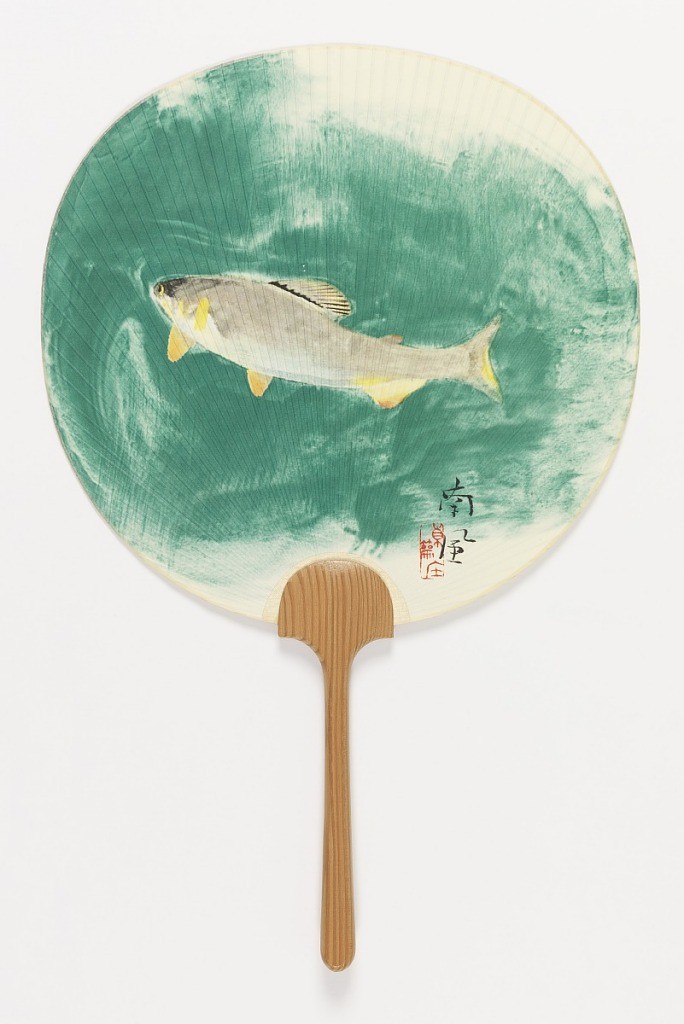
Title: Handscreen
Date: late 19th century
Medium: Painted silk leaf, carved wood handle
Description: Handscreen with a round silk leaf, loosely painted with a carp in green water. Chinese characters at lower right. Carved wood handle.